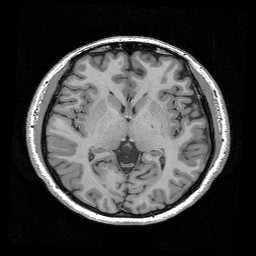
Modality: T1w
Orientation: coronal